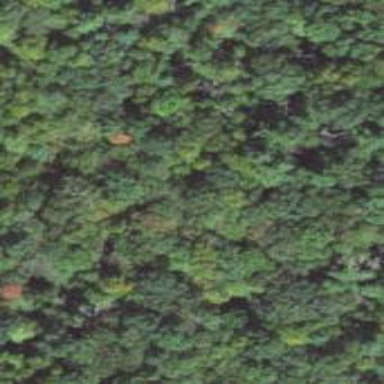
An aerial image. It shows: Mixed woodland area with various types of leaves.